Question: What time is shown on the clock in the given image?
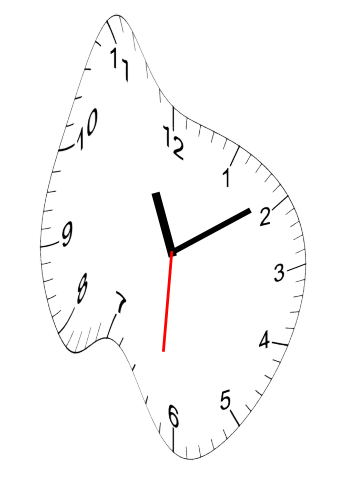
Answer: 11:09:31